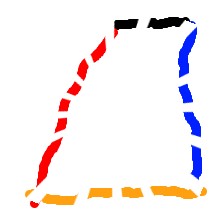
Shape: trapezoid